Question: I'm trying to save two user values (SliderWidth and SliderHeight). I want to do this with the Visual Studio option settings.

When I debug this with this code:
'''
public void Test(int value)
{
Properties.Settings settings = Properties.Settings.Default;
settings.SliderWidth = value;
settings.Save();
}
'''
The values do not change (after the program ended).
What's wrong?
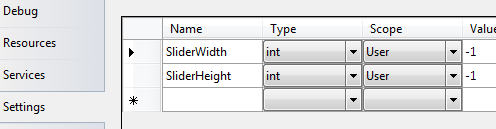
Answer: It definitely works. Try this:
'''
public void Test(int value)
{
Properties.Settings settings = Properties.Settings.Default;
MessageBox.Show("Last SliderWidth = " + settings.SliderWidth.ToString());
settings.SliderWidth = value;
settings.Save();
}
'''
But the saved value won't be reflected in the Designer window you are showing in your screen shot. Those are the initial default values.